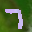
Label: 7